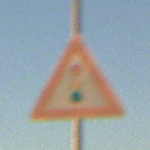
Verkehrszeichen: Lichtzeichenanlage
Umgebung: Outdoor, Nature
Tageszeit: SunriseSunset
Wetter: Clear
Licht: Natural
Jahreszeit: NotSpecified
Kontrast: HighContrast